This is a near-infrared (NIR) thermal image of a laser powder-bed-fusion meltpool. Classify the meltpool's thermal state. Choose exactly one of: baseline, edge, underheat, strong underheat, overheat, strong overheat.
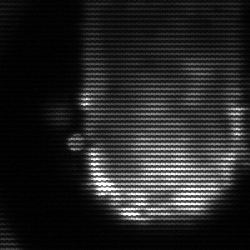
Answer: baseline